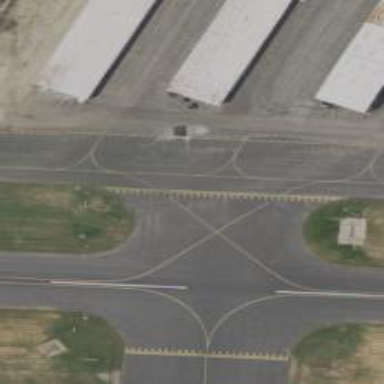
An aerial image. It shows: View of taxiway at the airport.